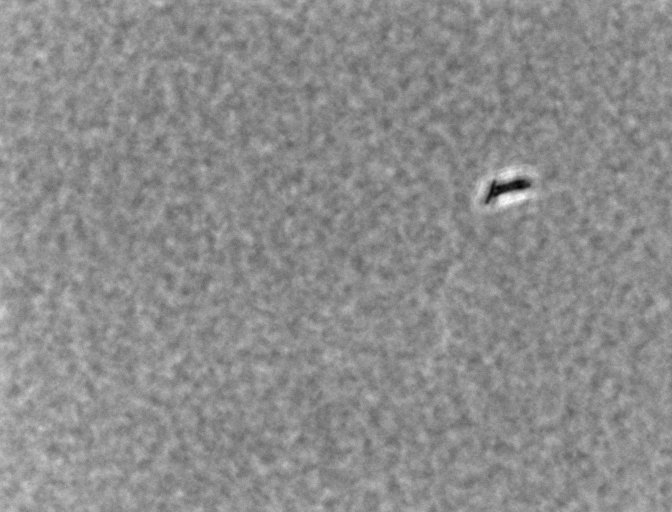
Bacillus coagulans